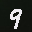
Label: 9